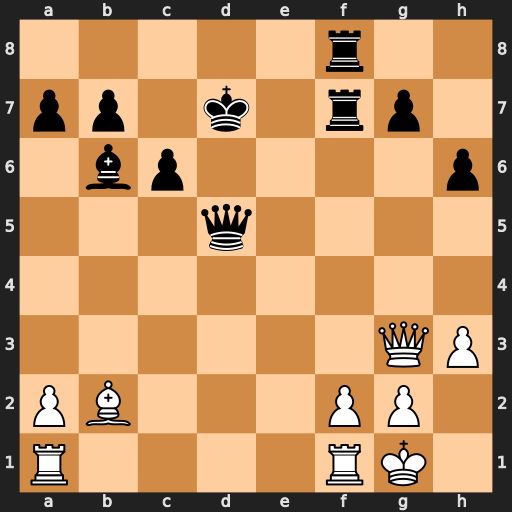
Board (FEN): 5r2/pp1k1rp1/1bp4p/3q4/8/6QP/PB3PP1/R4RK1
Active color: w
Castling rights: -
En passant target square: -
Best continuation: Rad1 Bxf2+ Qxf2 Rxf2 Rxd5+ cxd5 Rxf2